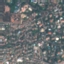
Label: Residential